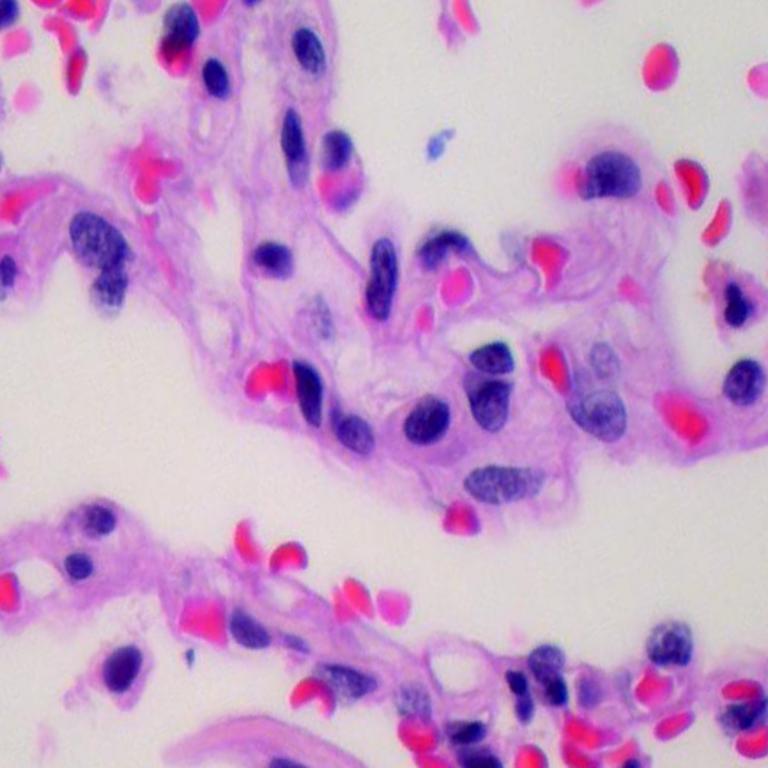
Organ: lung
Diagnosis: benign